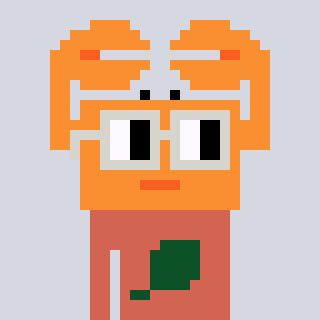
a pixel art character with square light gray glasses, a crab-shaped head and a peachy-colored body on a cool background